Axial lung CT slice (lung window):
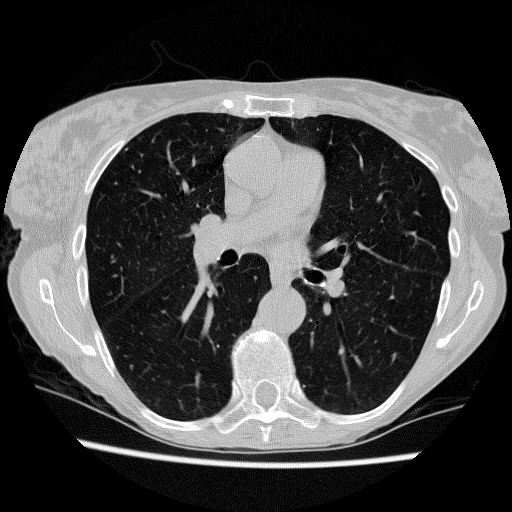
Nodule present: no